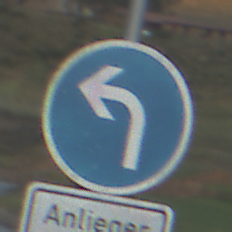
Verkehrszeichen: VorgeschriebeneFahrtrichtungLinks
Zusatzzeichen unten: PersonengruppenFrei1
Umgebung: Outdoor, RoadRail
Tageszeit: SunriseSunset
Wetter: PartlyCloudy
Licht: Natural
Jahreszeit: NotSpecified
Kontrast: LowContrast